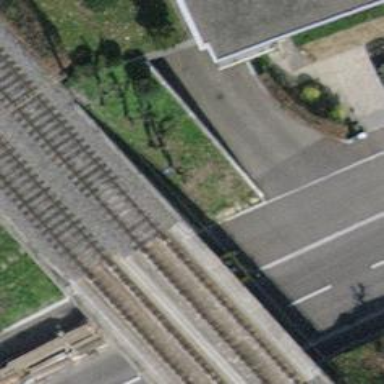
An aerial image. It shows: Railway bridge with electrified contact line. There is one track on the bridge.